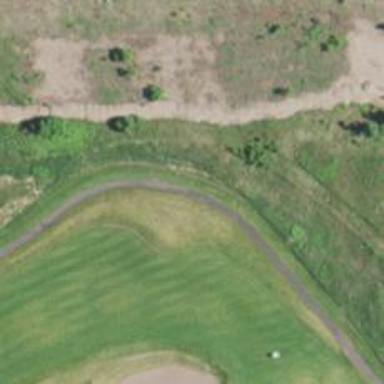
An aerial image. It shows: Path for both roads and golfers.